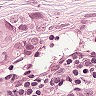
Metastatic tissue present: yes